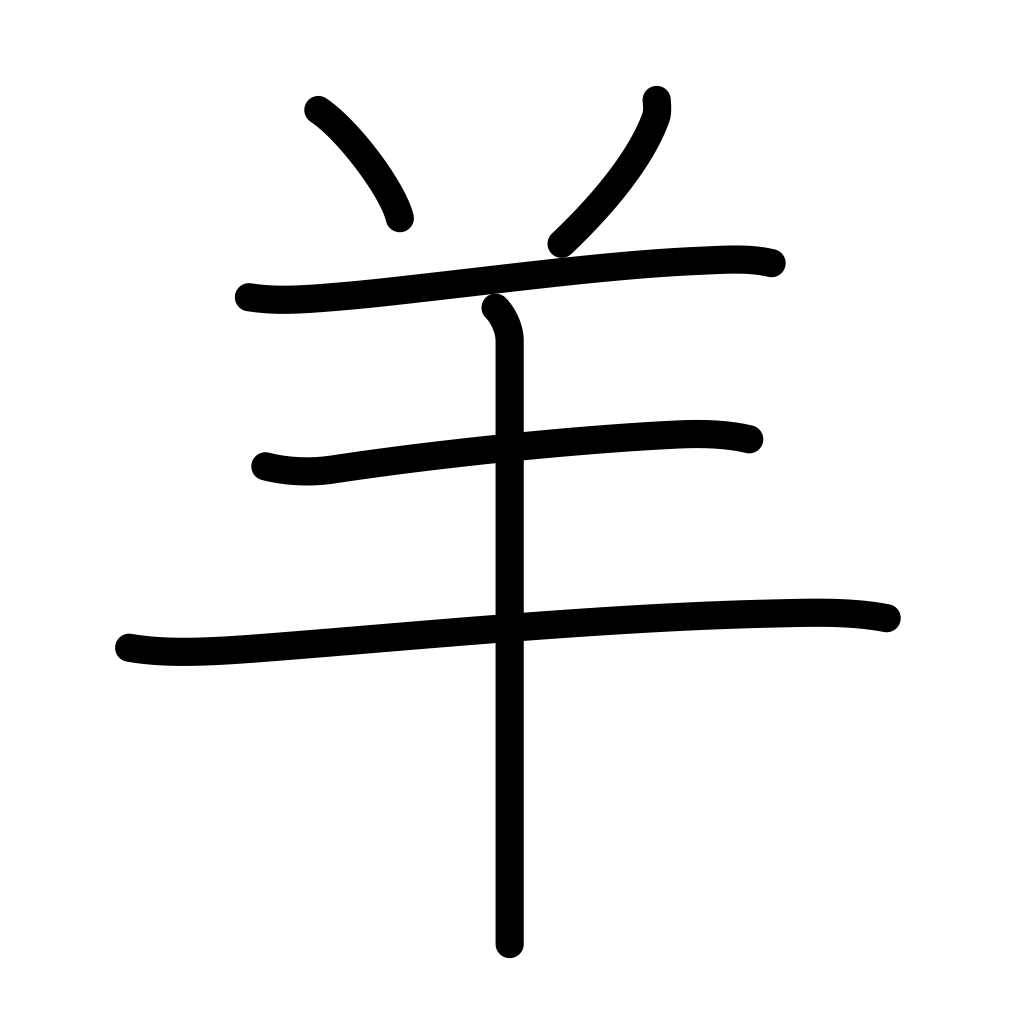
Meaning: sheep